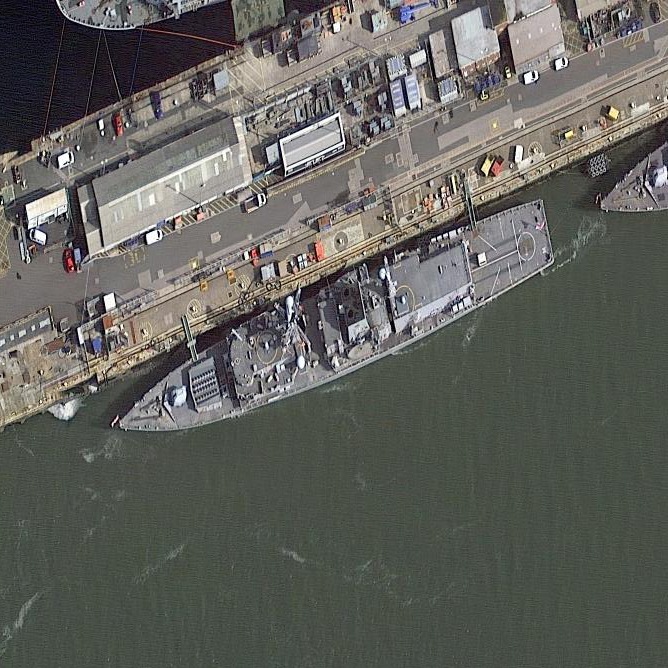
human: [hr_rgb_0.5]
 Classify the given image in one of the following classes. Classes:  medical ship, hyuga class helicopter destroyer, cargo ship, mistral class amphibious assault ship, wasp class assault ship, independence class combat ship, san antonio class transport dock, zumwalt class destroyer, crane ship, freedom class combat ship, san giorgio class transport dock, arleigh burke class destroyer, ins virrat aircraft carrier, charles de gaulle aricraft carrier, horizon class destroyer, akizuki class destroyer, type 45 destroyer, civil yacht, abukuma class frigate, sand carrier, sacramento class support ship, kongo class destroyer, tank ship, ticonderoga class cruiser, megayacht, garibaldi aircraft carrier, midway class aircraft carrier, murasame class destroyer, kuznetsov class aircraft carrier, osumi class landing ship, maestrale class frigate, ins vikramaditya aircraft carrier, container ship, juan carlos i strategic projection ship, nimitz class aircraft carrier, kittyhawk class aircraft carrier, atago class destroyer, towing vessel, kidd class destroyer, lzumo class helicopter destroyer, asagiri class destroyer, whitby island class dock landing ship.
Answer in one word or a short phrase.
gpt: Type 45 destroyer